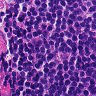
Metastatic tissue present: no